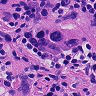
Metastatic tissue present: yes